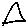
Label: triangle